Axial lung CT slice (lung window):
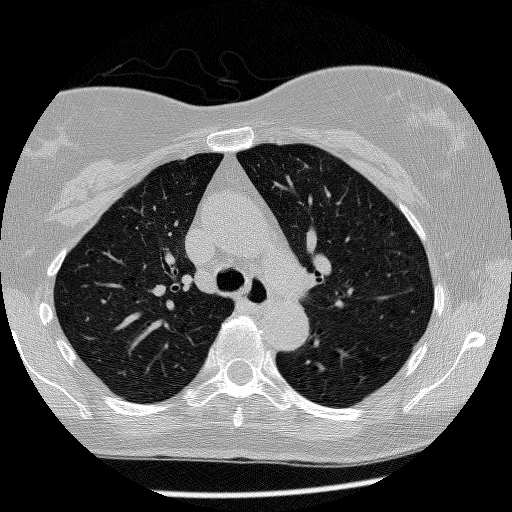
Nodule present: no